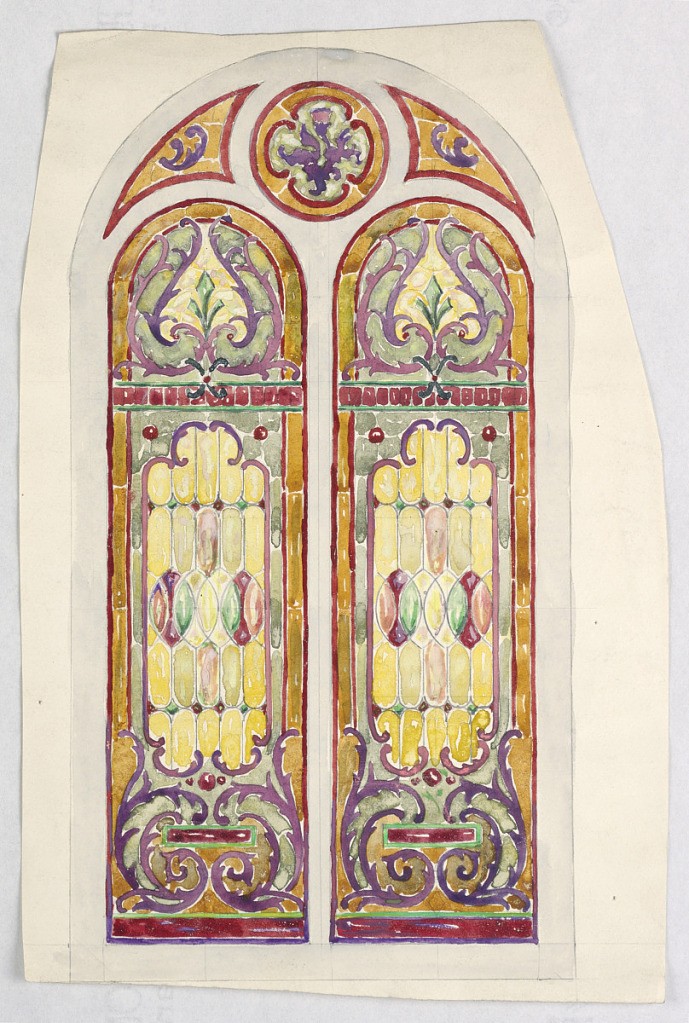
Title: Design for stained glass
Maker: Alice Cordelia Morse, American, 1863–1961
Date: late 19th century
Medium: Brush and gouache, watercolor on paper mounted on tan illustration board
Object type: Drawing
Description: Design of arched window with separate panels, all framed by green-yellow and red; two vertical panels identical designs of nautilus pattern in blue and pink, overlapping rows of green-yellow and pink mandorlas, with blue C-scrolls below. Upper circular panels contains 4-lobed flower in burgundy, blue, and green with bird at center.